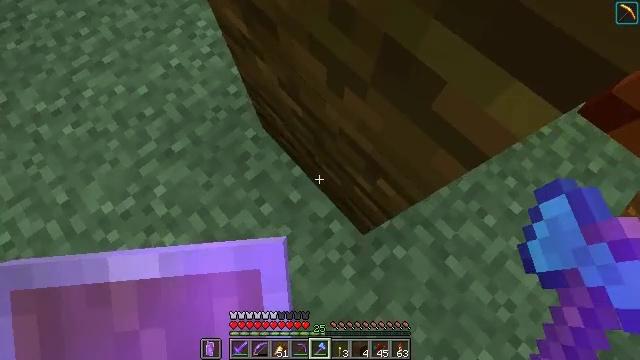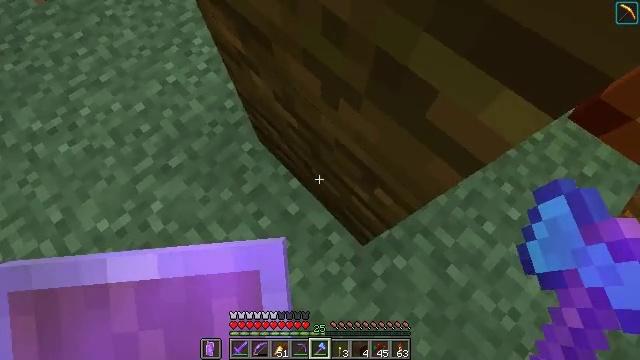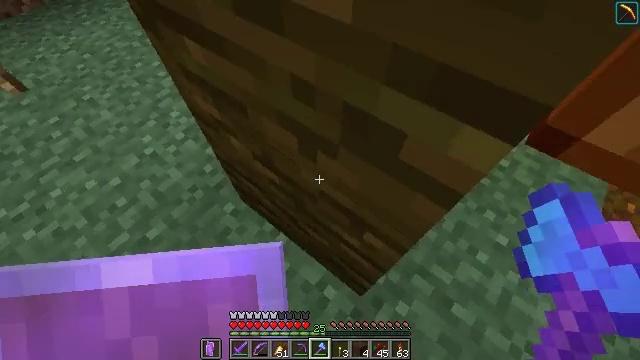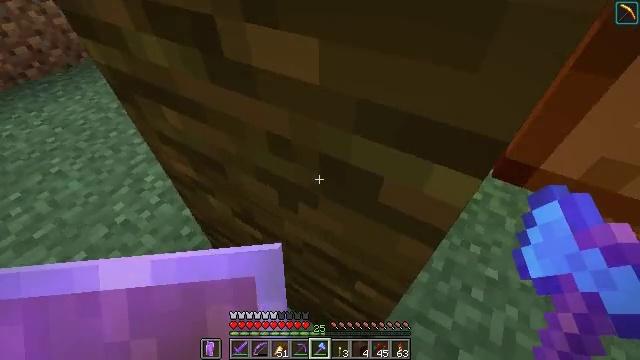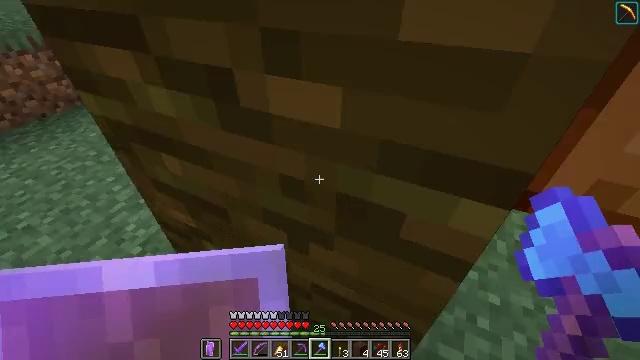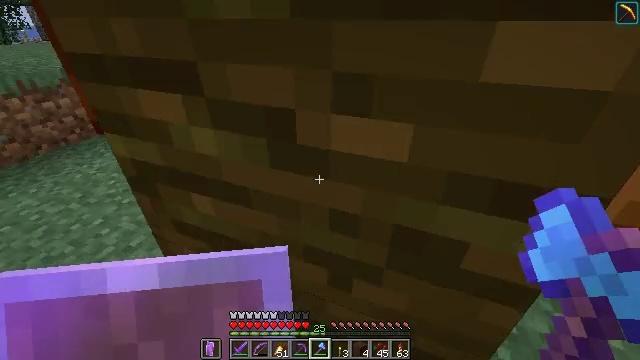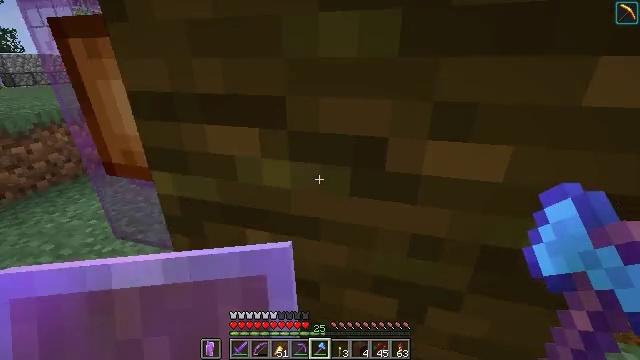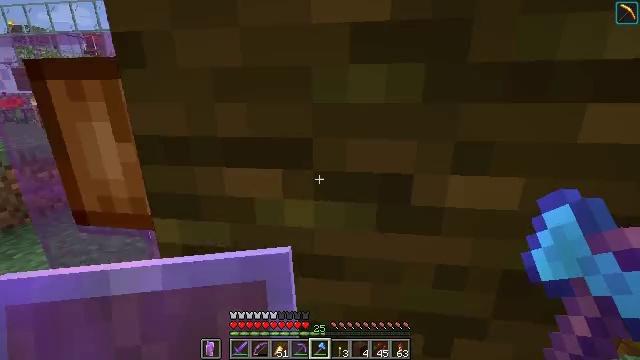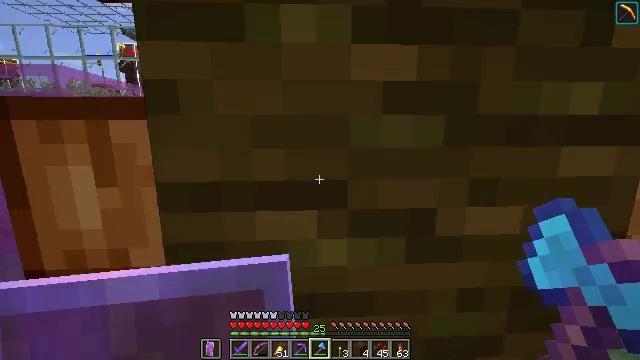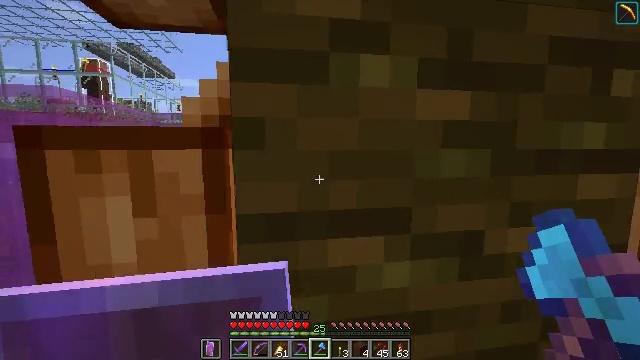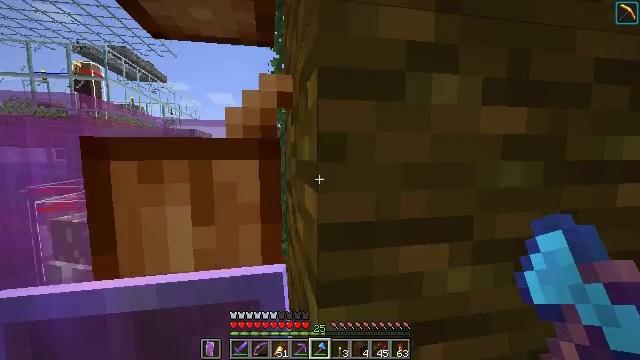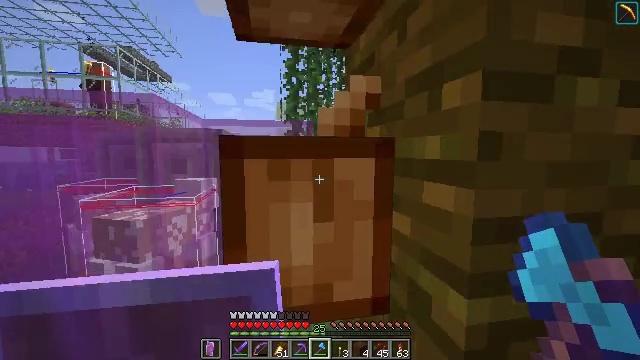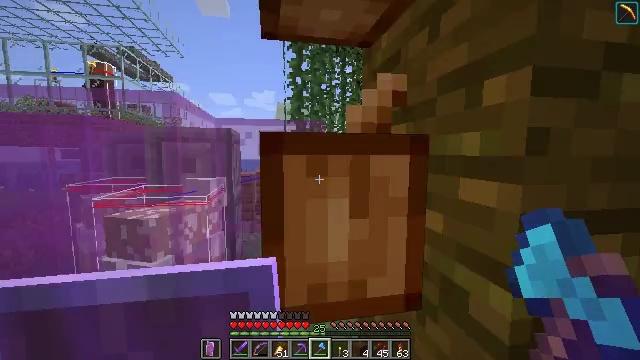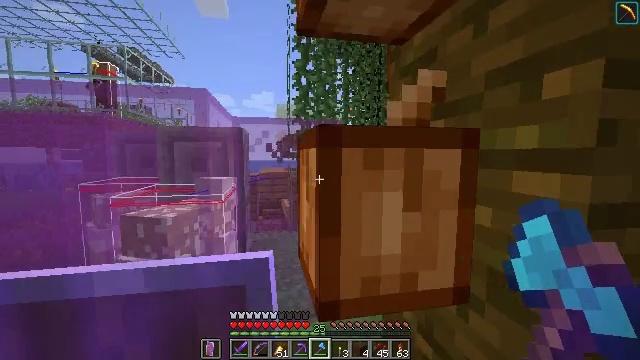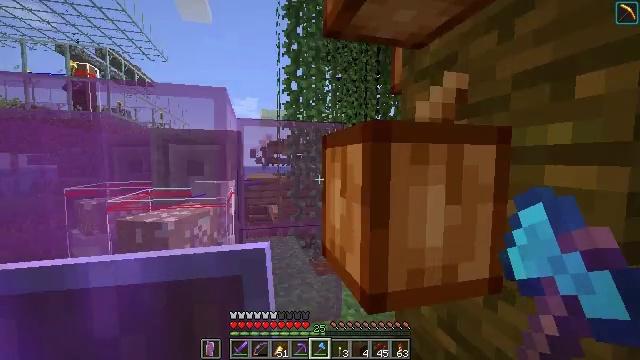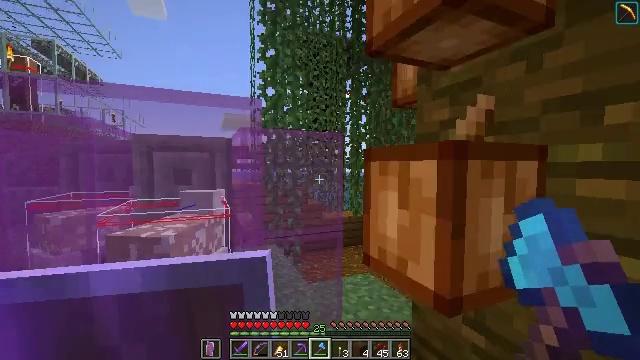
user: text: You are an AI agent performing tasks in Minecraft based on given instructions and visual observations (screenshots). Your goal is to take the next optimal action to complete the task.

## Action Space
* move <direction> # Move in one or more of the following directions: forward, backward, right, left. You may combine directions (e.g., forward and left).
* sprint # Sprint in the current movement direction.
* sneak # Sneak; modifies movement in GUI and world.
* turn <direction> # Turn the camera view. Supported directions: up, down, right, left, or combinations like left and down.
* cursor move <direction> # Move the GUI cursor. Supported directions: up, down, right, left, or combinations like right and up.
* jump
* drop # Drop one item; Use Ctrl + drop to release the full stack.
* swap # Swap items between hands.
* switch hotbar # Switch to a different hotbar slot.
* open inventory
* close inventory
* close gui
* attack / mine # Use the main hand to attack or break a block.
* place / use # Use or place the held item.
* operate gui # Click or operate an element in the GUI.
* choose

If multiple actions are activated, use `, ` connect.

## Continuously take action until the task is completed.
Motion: motion action
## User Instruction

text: Harvest the cocoa pods from the jungle tree.
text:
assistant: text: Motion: turn right and up
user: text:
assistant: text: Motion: turn right and up
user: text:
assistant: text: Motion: turn right and up
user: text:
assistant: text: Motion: move left, turn right and up
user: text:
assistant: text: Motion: move left, turn right and up
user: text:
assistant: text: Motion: move left, turn right and up
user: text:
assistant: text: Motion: move left, turn right and up
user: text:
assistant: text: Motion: move left, turn right and up
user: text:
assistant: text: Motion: move left, turn right and up
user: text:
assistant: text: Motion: move left, turn right and up
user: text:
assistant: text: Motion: move left
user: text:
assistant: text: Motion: move left
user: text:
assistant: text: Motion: move left
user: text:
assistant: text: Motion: move left, turn right and up
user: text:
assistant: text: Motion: move left, turn right and up
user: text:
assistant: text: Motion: move left, turn right
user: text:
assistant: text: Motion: move left, turn right and down
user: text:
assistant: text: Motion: turn right
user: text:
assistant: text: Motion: turn right
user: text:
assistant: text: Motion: turn right
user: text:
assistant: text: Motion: turn right
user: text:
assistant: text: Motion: no_op
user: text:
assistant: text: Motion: no_op
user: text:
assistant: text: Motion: no_op
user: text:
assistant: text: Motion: no_op
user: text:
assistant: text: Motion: no_op
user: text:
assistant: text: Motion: no_op
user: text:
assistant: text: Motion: turn right and up
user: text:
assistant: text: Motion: turn up
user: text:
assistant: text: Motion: turn up